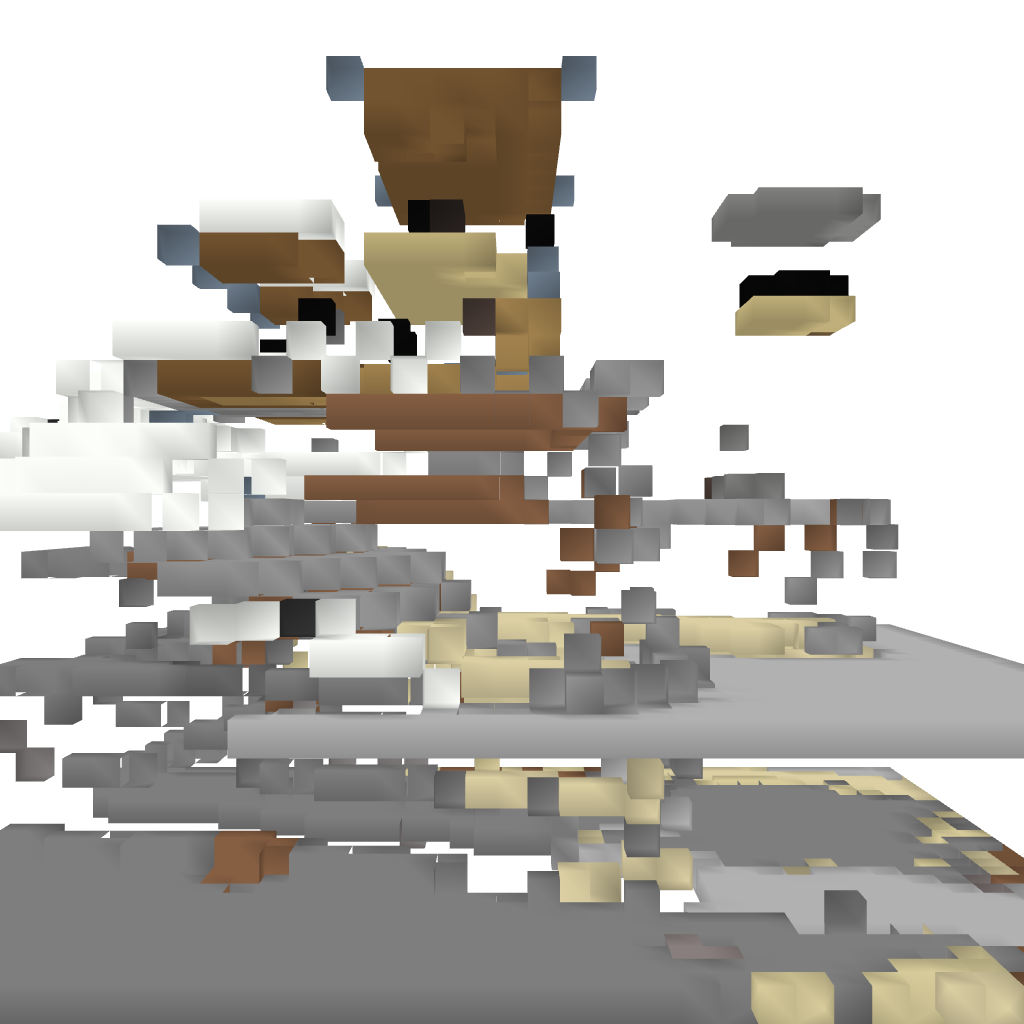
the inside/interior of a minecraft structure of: To The Moon